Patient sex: M
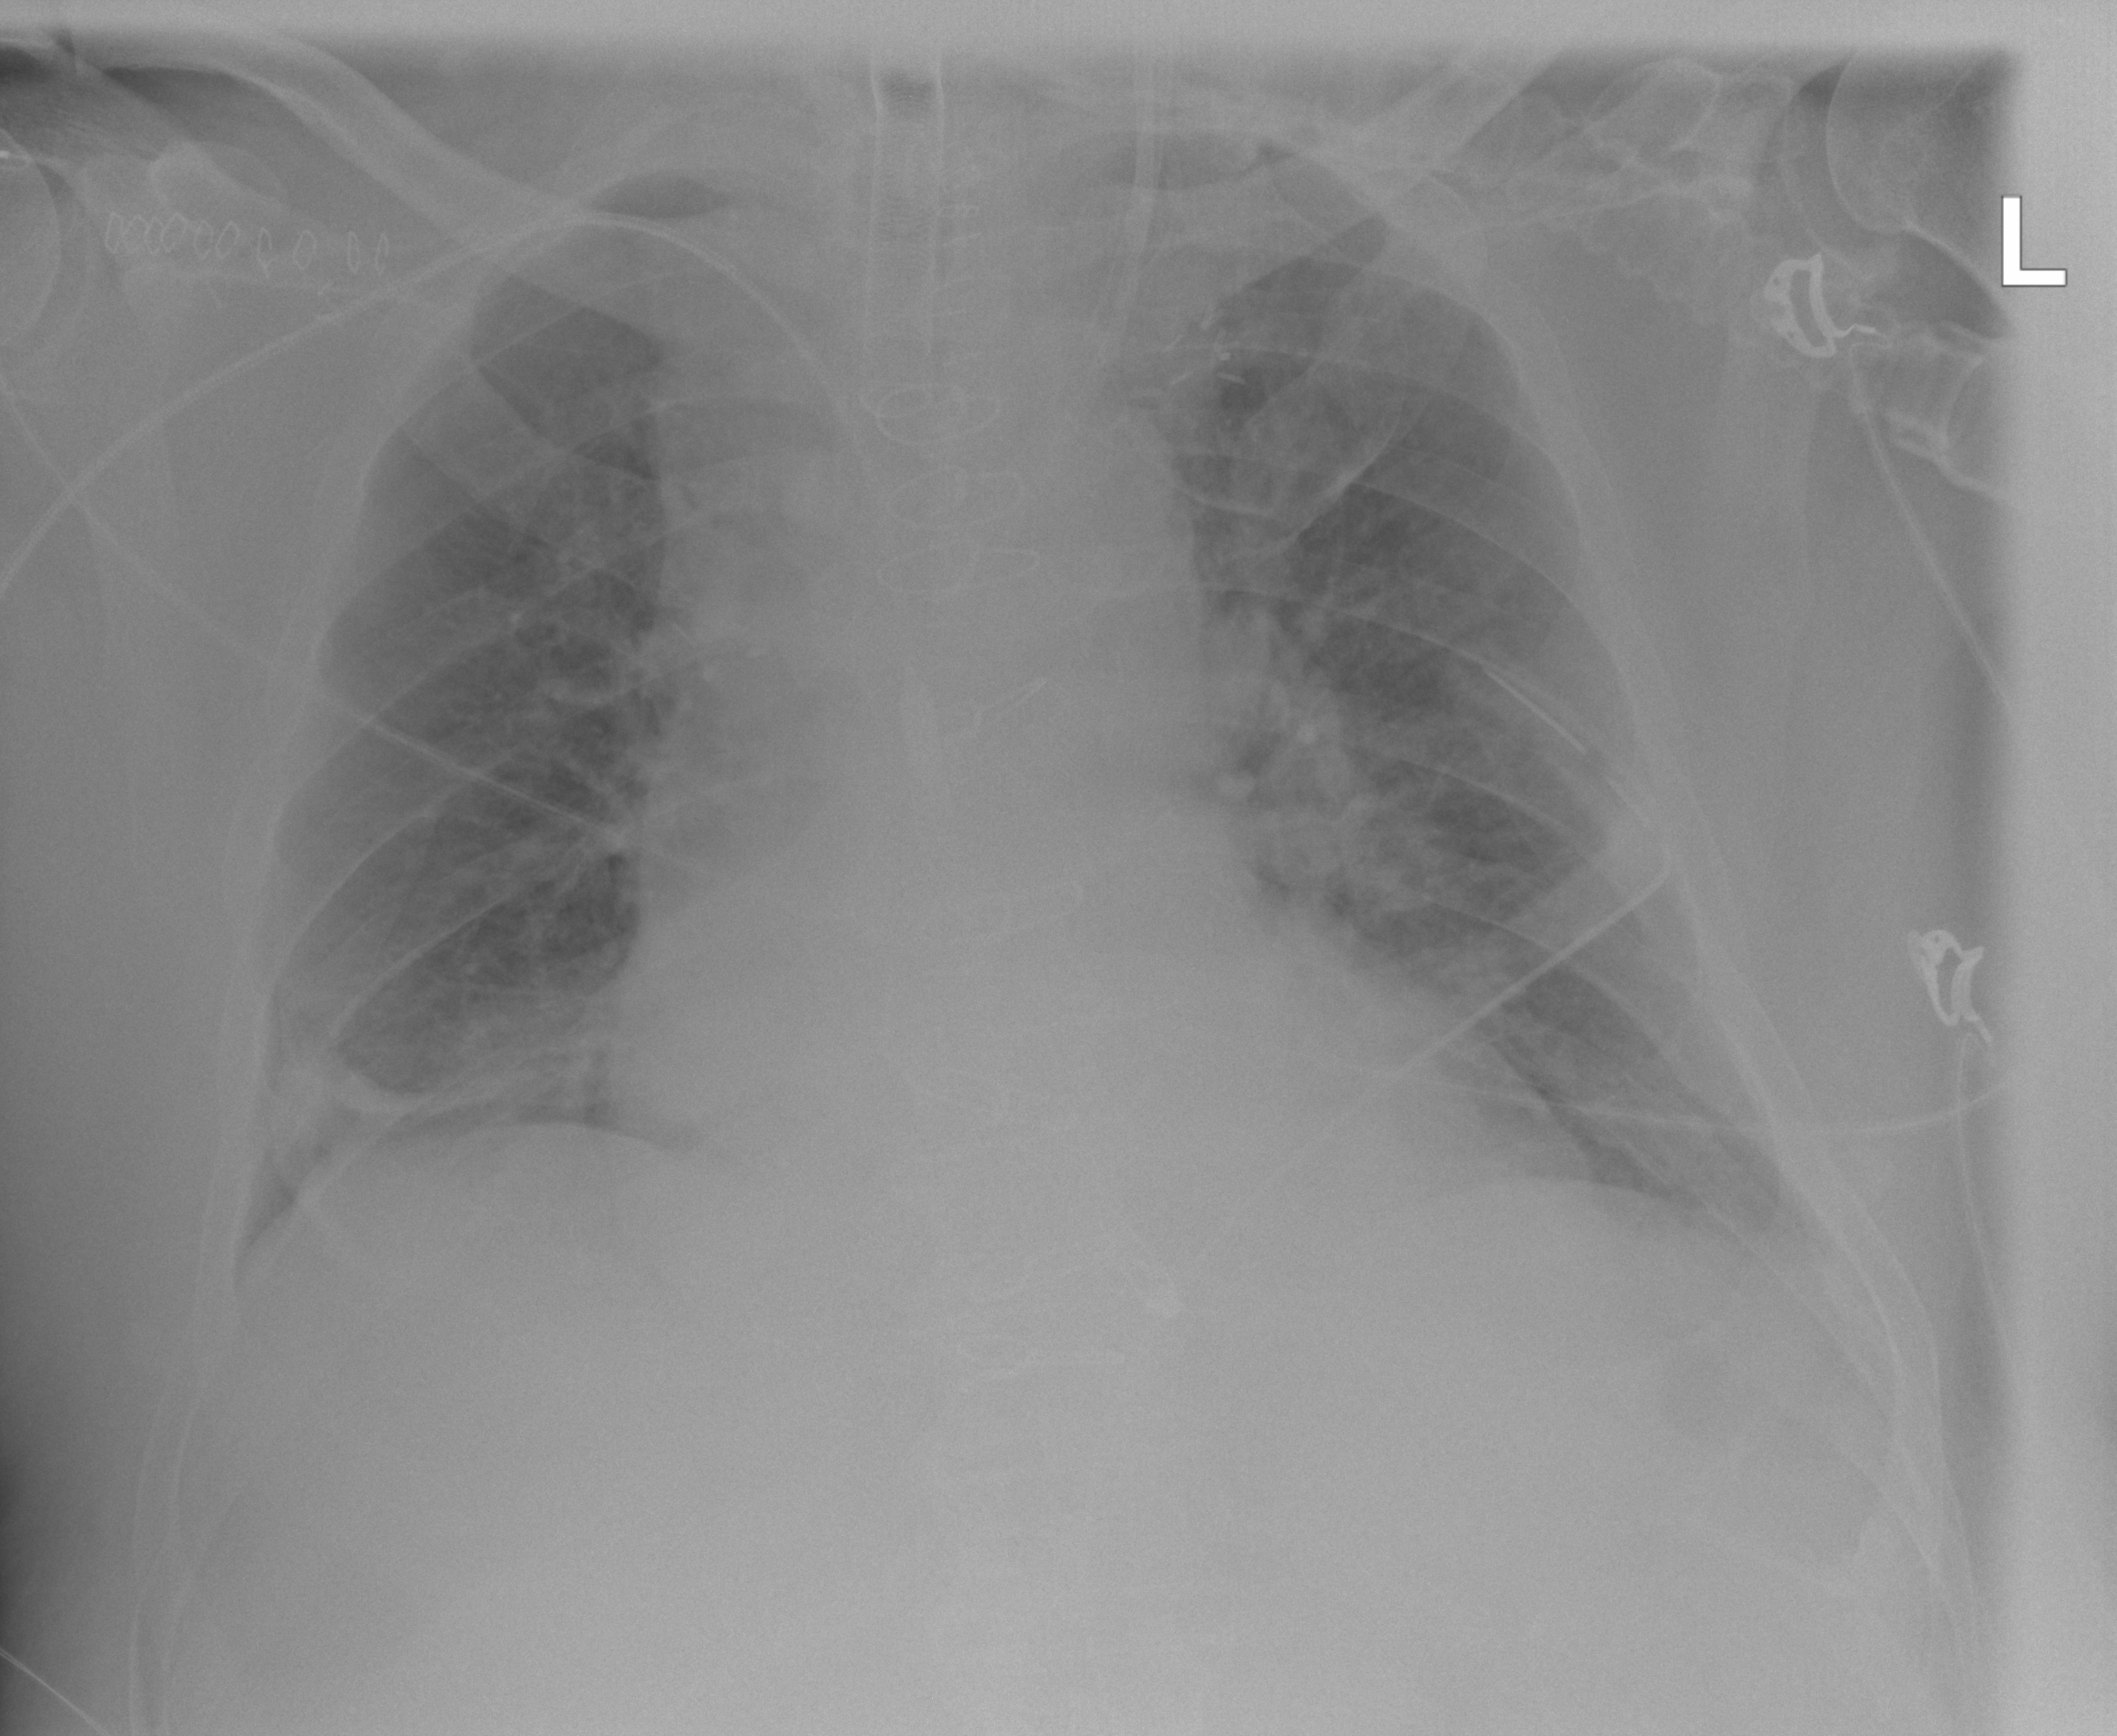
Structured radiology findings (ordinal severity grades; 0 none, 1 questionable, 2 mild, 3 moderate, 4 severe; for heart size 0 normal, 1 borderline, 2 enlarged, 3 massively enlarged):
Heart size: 2
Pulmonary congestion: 0
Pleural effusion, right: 1
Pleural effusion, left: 2
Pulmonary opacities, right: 0
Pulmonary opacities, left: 0
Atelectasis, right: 2
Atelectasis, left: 2